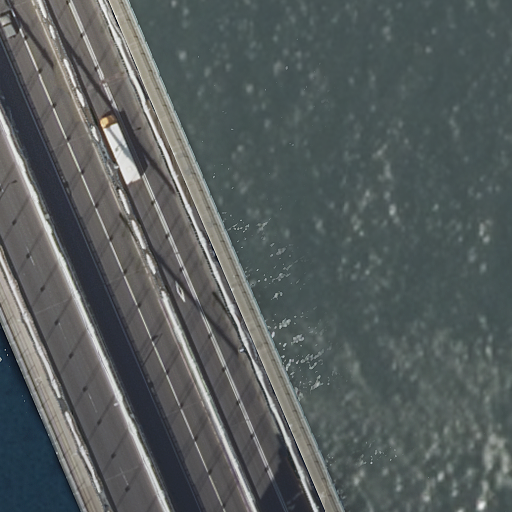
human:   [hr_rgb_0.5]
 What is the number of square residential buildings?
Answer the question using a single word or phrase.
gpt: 0

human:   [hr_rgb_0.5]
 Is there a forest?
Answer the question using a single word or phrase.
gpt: no

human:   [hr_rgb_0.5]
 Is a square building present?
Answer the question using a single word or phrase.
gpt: no

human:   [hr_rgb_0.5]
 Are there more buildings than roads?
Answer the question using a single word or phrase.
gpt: no

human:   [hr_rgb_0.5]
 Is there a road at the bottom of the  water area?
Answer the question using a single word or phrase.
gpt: yes

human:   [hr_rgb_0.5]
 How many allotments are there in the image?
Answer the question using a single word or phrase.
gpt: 0

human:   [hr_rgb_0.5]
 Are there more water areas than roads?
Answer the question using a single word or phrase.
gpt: no

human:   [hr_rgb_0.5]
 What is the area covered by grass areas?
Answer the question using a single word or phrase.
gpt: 0m2

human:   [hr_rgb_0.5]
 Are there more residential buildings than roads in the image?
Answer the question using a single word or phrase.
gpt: no

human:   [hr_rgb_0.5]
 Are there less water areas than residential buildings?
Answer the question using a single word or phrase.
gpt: no

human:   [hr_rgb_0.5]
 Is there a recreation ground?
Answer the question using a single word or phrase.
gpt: no

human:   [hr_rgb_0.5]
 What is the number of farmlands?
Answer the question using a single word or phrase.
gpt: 0

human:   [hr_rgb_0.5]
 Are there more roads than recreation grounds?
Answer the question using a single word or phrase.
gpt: yes

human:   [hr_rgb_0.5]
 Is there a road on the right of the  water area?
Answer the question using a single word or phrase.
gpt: no

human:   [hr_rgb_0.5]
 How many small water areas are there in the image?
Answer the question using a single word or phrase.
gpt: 0

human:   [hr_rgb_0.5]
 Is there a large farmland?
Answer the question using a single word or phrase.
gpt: no

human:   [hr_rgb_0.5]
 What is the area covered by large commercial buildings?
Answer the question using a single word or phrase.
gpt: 0m2

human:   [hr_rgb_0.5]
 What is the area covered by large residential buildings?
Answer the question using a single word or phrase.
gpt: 0m2

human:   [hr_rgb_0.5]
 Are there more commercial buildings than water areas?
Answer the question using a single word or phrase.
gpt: no

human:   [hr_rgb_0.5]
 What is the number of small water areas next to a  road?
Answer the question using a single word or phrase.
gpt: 0

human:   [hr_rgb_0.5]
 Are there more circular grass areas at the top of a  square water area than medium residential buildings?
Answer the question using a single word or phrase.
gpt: no

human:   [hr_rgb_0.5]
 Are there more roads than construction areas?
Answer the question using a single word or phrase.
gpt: yes

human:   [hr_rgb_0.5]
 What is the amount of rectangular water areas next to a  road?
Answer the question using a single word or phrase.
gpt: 1

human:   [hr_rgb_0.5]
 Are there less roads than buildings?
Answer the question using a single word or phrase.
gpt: no

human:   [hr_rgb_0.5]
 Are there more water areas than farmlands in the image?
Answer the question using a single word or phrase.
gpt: yes

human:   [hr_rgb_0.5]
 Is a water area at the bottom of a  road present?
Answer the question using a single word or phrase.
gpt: no

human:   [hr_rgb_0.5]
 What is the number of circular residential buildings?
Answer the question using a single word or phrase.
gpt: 0

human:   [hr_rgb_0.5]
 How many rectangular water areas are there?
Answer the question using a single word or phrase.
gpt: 1

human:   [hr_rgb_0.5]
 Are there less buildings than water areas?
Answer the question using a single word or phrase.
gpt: yes

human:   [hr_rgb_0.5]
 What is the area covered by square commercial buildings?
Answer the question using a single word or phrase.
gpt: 0m2

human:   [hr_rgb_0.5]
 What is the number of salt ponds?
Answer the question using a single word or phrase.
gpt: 0

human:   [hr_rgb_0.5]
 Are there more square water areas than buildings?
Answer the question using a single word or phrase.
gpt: no

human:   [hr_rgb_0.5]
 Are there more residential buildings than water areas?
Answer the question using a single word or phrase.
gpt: no

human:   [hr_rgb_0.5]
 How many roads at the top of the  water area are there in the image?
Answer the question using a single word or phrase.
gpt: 0

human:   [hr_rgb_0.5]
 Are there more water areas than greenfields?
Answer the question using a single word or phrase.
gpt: yes

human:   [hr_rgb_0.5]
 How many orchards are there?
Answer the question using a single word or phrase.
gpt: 0